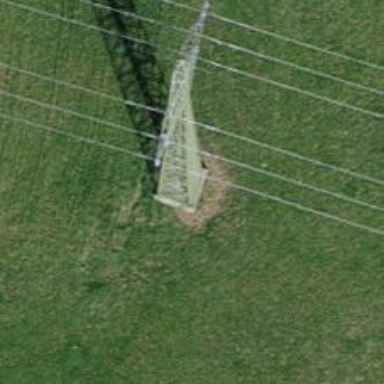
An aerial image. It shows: Lattice structure tower used for power transmission.